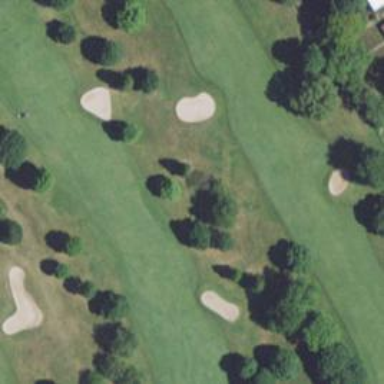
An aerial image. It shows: View of golf hole.